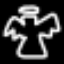
Label: angel